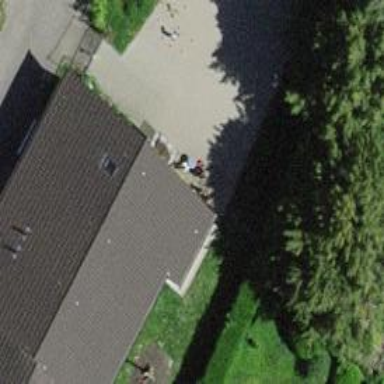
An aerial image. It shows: Kindergarten building.